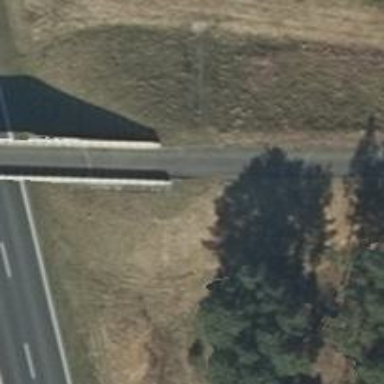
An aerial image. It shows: Track road on bridge with grade 1 track type.